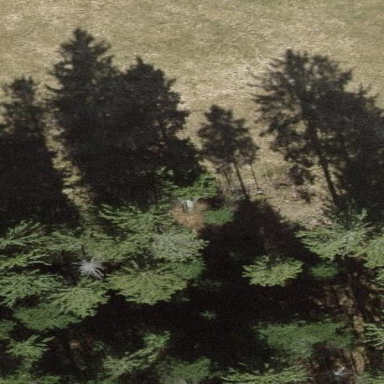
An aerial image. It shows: Forest with mix of leaf types.